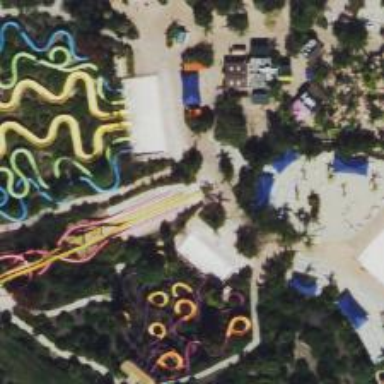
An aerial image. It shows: Water slide attraction.